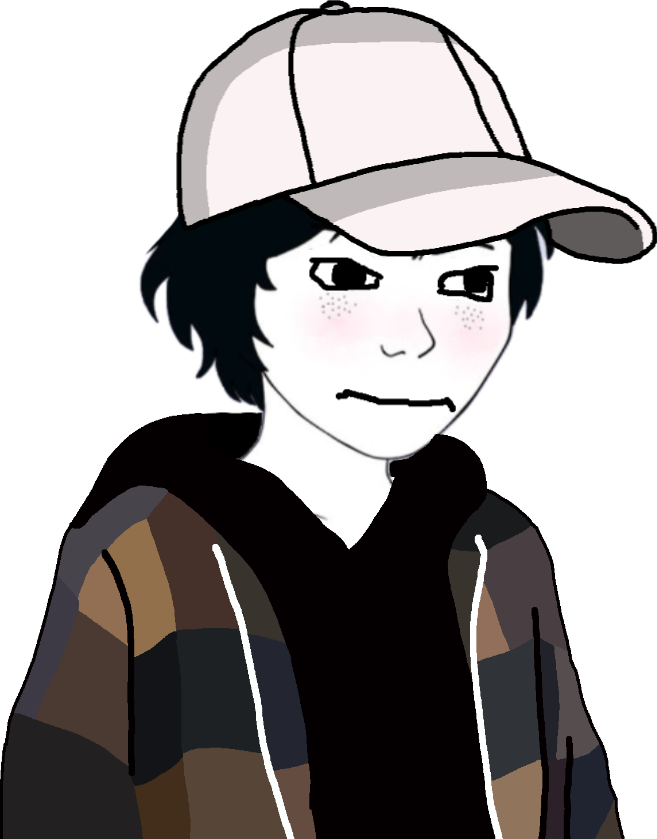
Label: 5_Tomboy